RGB frame:
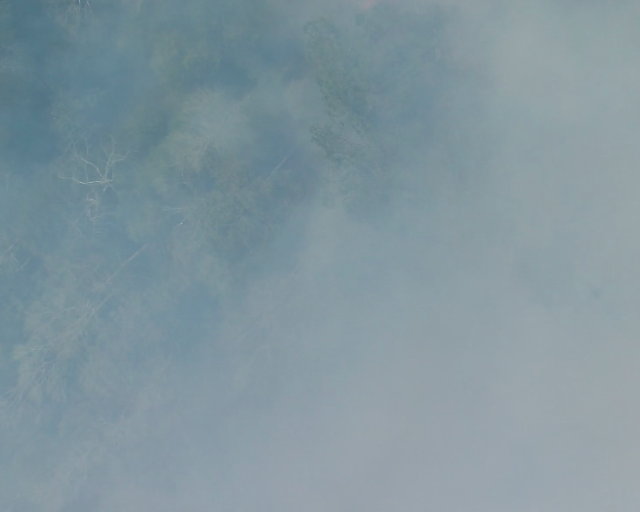
Thermal frame:
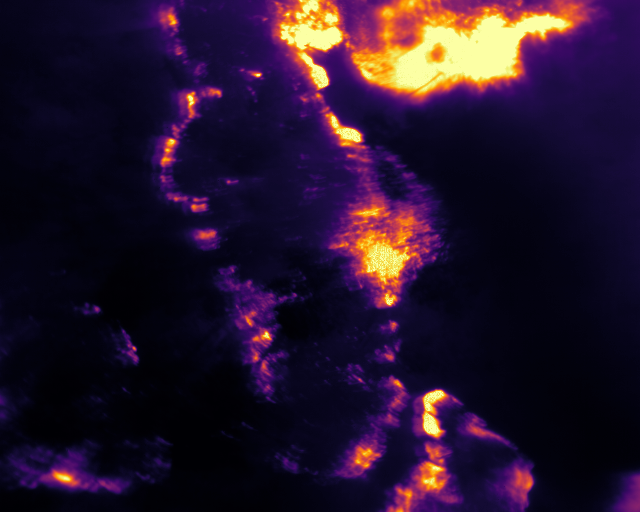
Captured: 2026-02-26 02:31:27
Pixels at or above 80 °C: 37347 (fraction of frame: 0.114)